Interaction volume radius: 5 \u00c5
Interaction volume height: 10 \u00c5
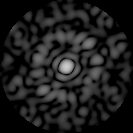
Disorder parameter: 0.8939